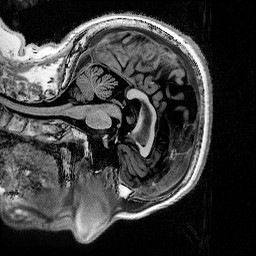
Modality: T1w
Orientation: sagittal
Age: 74
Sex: female
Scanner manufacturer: siemens
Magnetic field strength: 3 T
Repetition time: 5 s
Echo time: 0.00296 s